Aerial crown-view tile of a tropical tree (Barro Colorado Island, Panama), acquired 20250512:
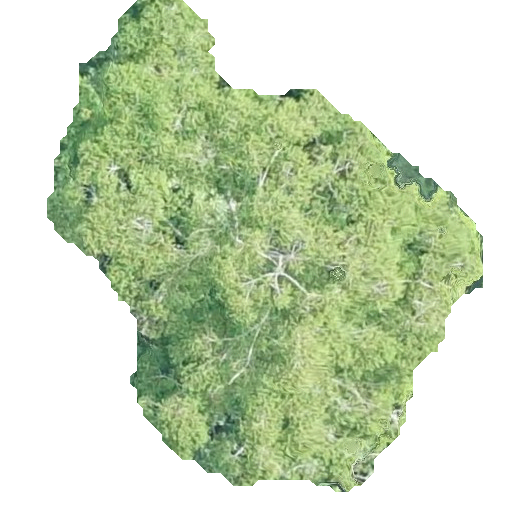
Species: Trema micranthum
GBIF accepted scientific name: Trema micranthum
Crown area: 191.032 m²